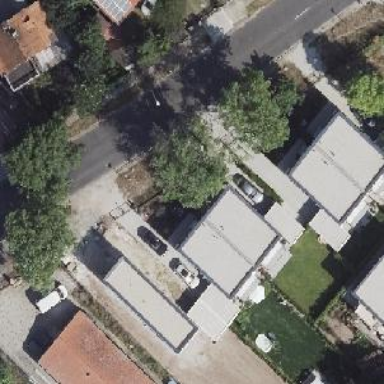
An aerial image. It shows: Detached building with flat roof.